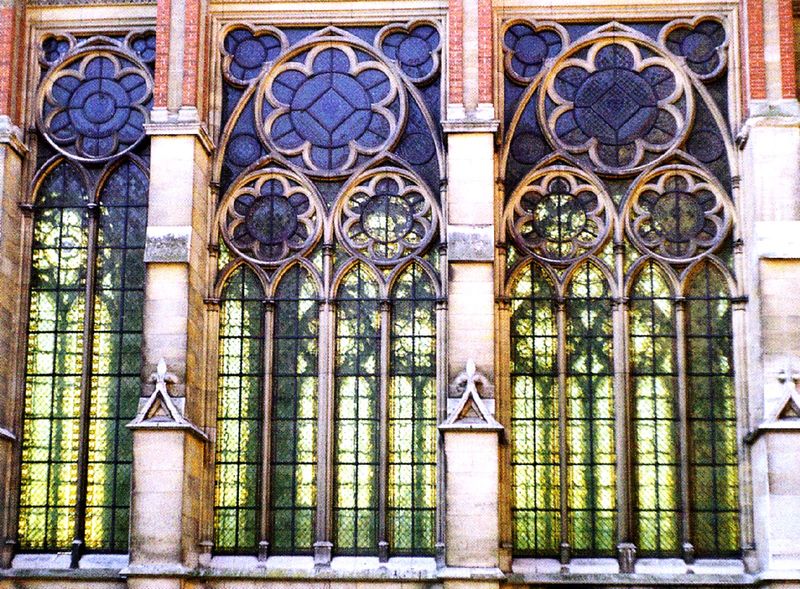
Titel: Saint-Germain-en-Laye, königliche Schlosskapelle
Künstler: Philibert de L’Orme
Standort: Saint-Germain-en-Laye (EU - F - Ile-de-France)
Schlagwörter: blau, grün, blume, blumen, fenster, glas, licht, stützen, säulen, rose, rot, muster, architektur, spiegelung, kirche, drei, gotik, fassade, mauer, ziegel, pilaster, glanz, ornamente, dom, scheiben, mosaik, kathedrale, gotisch, rosette, seitenschiff, spitzbogen, spitzbögen, rosetten, bauwerk, maßwerk, aussenfassade, kirchenfenster, kirchenfassade, bleiverglasung, butzenglas, fleur de lys, dreiblatt, 3, kirchenfesnter, spitzböge